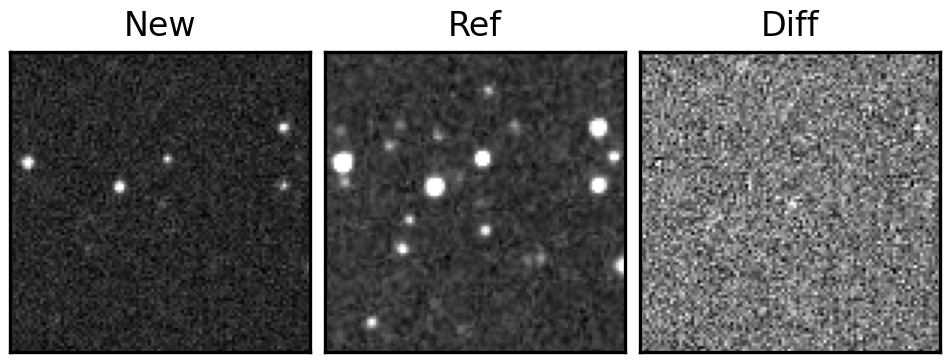
Label: real